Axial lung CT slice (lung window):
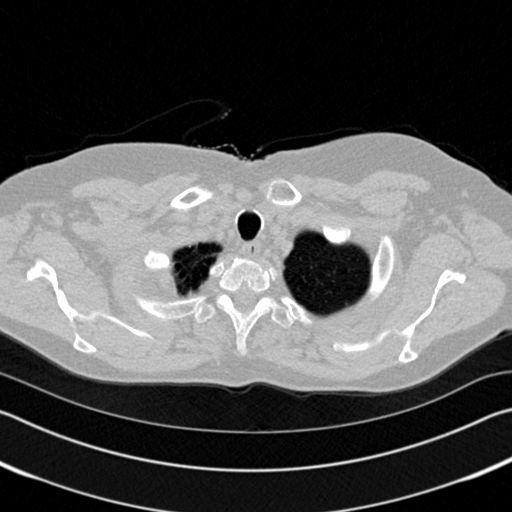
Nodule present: no